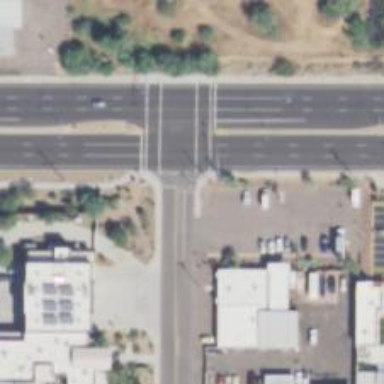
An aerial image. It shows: Solid stop line on the road.